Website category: sports
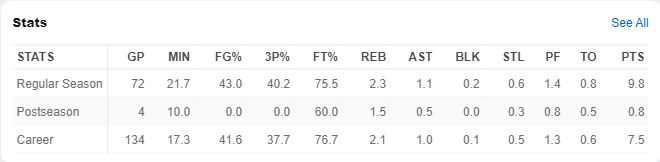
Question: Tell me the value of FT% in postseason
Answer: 60.0

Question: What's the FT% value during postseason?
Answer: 60.0

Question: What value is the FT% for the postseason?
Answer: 60.0

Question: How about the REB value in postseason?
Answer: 1.5

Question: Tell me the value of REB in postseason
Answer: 1.5

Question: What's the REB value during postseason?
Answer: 1.5

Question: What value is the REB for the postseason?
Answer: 1.5

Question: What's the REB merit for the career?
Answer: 2.1

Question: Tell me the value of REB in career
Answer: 2.1

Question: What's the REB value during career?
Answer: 2.1

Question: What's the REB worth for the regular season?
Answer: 2.3

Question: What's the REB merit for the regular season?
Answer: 2.3

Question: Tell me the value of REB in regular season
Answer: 2.3

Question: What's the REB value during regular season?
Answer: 2.3

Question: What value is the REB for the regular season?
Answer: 2.3

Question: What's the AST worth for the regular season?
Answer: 1.1

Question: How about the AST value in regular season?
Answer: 1.1

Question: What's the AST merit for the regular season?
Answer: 1.1

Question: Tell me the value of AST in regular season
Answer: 1.1

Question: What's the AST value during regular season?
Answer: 1.1

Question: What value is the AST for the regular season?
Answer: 1.1

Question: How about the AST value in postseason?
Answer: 0.5

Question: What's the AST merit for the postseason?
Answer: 0.5

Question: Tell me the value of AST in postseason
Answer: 0.5

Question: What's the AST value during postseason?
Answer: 0.5

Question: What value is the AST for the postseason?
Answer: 0.5

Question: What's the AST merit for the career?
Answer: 1.0

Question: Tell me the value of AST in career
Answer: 1.0

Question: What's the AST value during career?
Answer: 1.0

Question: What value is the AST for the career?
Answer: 1.0

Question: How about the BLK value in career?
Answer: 0.1

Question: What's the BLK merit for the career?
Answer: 0.1

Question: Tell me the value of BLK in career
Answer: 0.1

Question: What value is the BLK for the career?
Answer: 0.1

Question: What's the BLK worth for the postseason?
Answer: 0.0

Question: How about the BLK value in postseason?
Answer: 0.0

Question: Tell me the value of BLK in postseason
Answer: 0.0

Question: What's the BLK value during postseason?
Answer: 0.0

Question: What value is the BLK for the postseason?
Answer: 0.0

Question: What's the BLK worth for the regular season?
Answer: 0.2

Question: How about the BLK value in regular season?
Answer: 0.2

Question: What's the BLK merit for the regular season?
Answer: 0.2

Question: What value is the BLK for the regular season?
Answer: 0.2

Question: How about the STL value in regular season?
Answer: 0.6

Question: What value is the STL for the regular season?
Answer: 0.6

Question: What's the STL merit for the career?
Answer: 0.5

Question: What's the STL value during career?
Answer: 0.5

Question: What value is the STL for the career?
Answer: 0.5

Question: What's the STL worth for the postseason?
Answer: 0.3

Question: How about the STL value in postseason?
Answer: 0.3

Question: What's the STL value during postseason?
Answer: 0.3

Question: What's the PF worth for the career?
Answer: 1.3

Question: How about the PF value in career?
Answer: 1.3

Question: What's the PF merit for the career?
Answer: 1.3

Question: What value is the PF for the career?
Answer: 1.3

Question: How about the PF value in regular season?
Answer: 1.4

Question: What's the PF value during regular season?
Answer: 1.4

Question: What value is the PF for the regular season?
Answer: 1.4

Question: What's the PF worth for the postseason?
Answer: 0.8

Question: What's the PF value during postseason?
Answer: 0.8

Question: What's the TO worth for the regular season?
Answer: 0.8

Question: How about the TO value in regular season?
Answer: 0.8

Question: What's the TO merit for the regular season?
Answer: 0.8

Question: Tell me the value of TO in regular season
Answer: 0.8